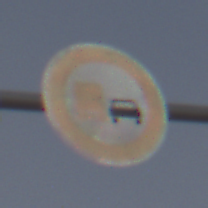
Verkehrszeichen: UeberholverbotKraftfahrzeuge
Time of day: MorningAfternoon
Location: Outdoor (Nature)
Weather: PartlyCloudy
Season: NotSpecified
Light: Natural